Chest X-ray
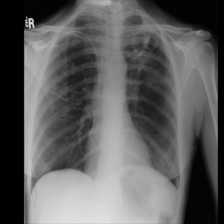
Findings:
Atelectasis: negative
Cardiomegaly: negative
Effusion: negative
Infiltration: negative
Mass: negative
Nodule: negative
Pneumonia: negative
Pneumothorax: negative
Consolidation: negative
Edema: negative
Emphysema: negative
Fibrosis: negative
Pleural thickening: negative
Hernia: negative